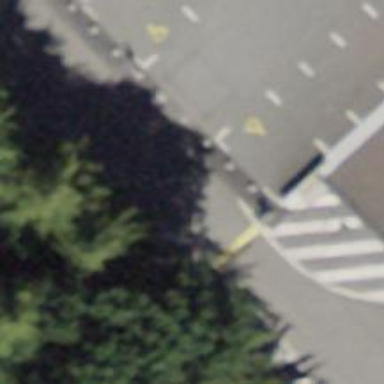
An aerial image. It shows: Bollard barrier.